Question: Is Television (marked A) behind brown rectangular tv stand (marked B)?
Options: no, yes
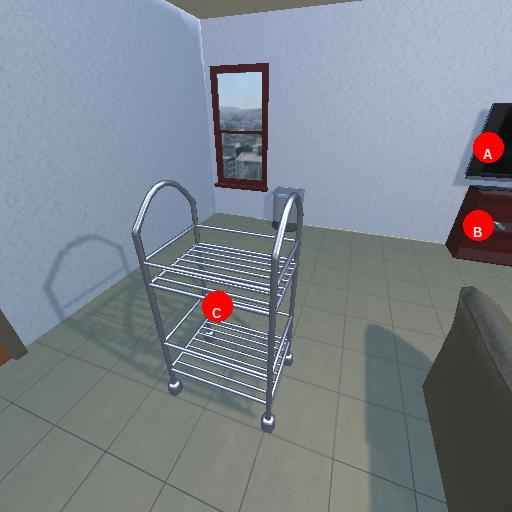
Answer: no